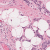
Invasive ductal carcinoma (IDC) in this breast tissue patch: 1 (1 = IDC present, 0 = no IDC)